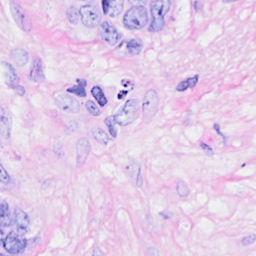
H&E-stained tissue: Breast